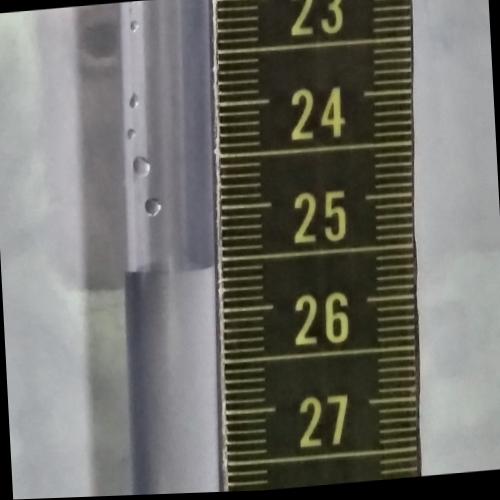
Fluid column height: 25.6 cm